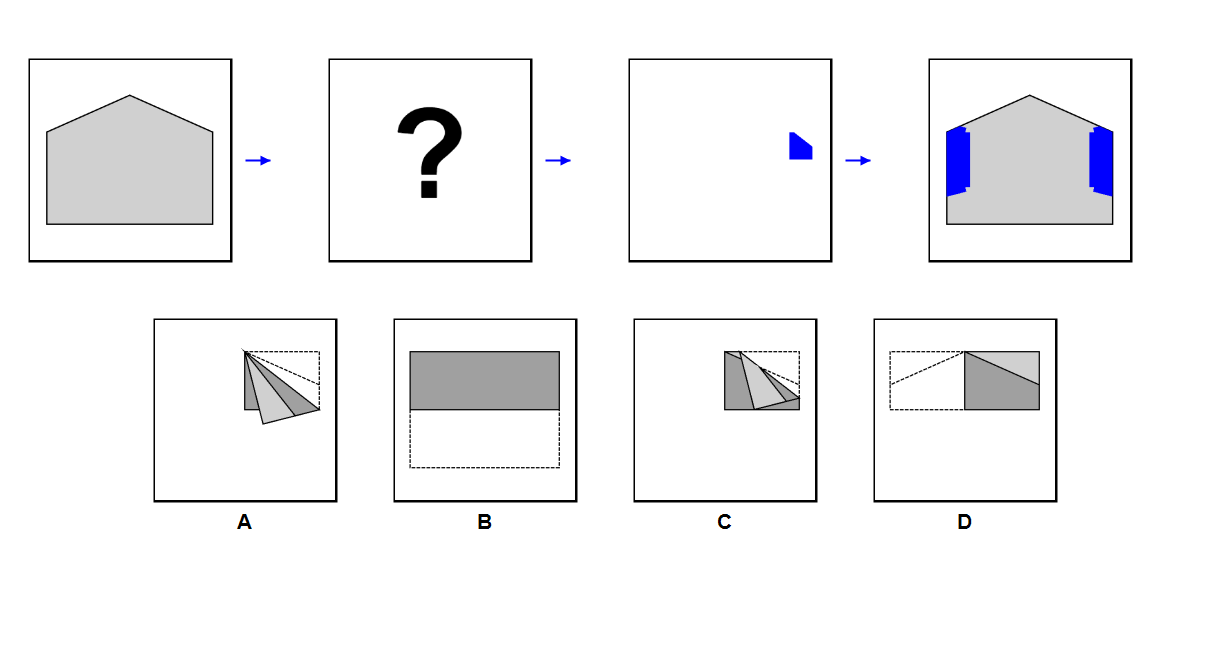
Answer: A